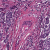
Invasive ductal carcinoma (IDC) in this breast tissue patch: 1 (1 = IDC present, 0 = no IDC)